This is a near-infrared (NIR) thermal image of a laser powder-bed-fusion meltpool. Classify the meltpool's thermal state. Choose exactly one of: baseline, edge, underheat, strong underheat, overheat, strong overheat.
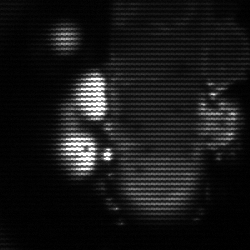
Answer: strong underheat